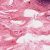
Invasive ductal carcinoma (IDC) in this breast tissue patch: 0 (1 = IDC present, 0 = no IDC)